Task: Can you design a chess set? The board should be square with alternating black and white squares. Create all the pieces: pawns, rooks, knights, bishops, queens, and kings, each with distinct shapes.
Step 5484:
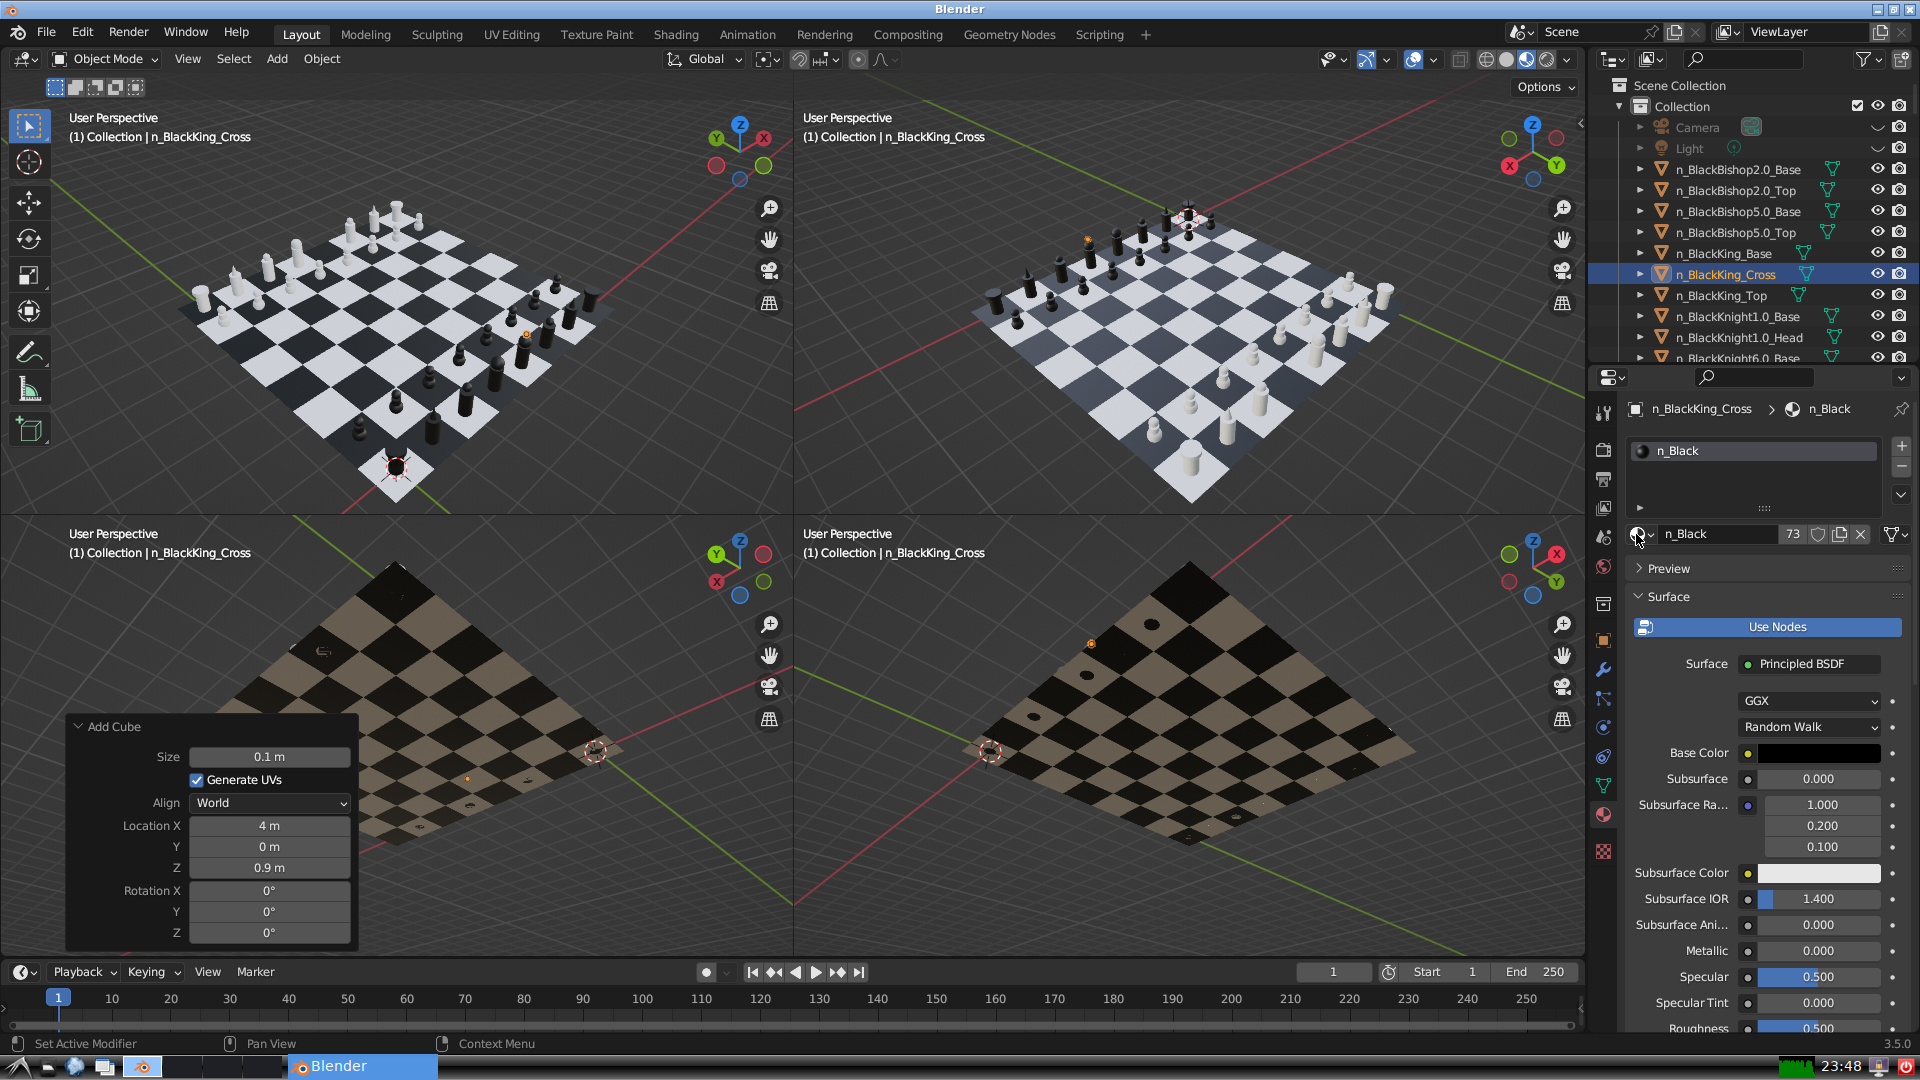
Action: {"mouse_move": [278, 58]}